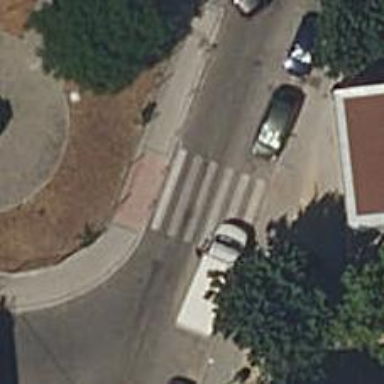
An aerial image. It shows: Marked road crossing.